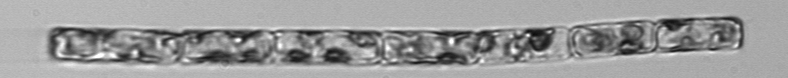
Label: Guinardia_delicatula_TAG_internal_parasite